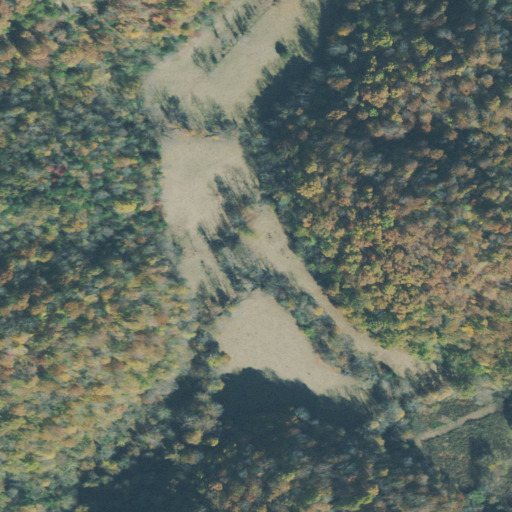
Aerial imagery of valley in Tennessee named Tipton Hollow containing deciduous forest, pasture, and mixed forest